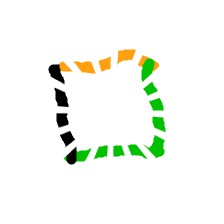
Shape: square